Question: I am getting JSON data by calling a service which format like :
'''
[
[
{
"AgentStatus": "- Active",
"Basement": "None",
"BasementType": "",
"Baths": "4",
"BathsHalf": "1",
"Beds": "6"
},
[
"372010-1.jpg"
]
],
[
{
"AgentStatus": "- Active",
"Basement": "Finished,Full",
"BasementType": "FULL FINISHED",
"Baths": "2",
"BathsHalf": "1",
"Beds": "3"
},
[
"377388-1.jpg",
"377388-2.jpg",
"377388-12.jpg"
]
]
]
'''
To parse this JSON i made class like :
'''
public class RetsProperty
{
public PropertyAttributes PropAttributes { get; set; }
public string[] ImgUrls { get; set; }
}
public class PropertyAttributes
{
public string AgentStatus { get; set; }
public string Basement { get; set; }
public string BasementType { get; set; }
public string Baths { get; set; }
public string BathsHalf { get; set; }
public string Beds { get; set; }
}
'''
And i have used Newtonsoft Json to deserialize JSON data
'''
var retsPropertyItems = Newtonsoft.Json.JsonConvert.DeserializeObject<List<RetsProperty>>(propertyJsonString);
'''
But it can't parse it returns below error :

Thanks
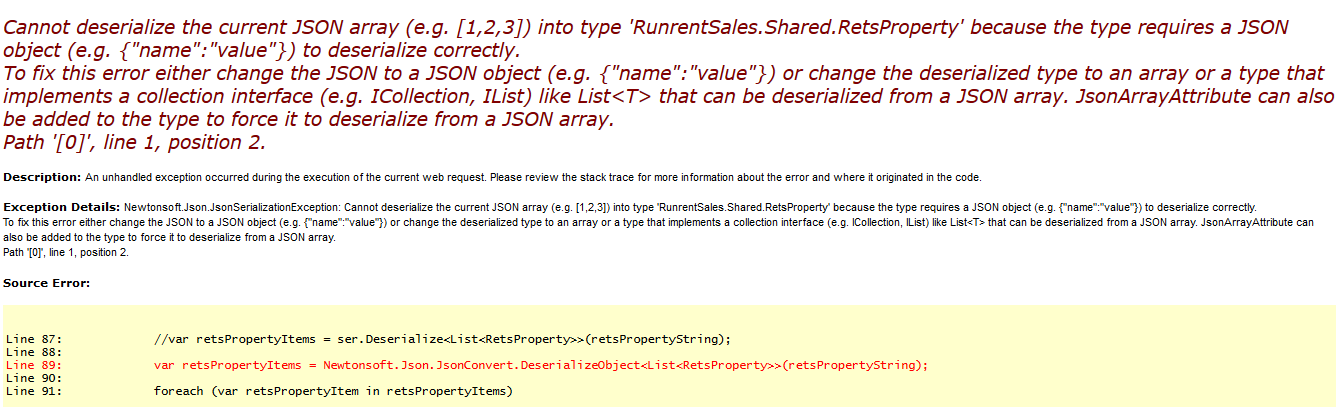
Answer: You have really bad formatted becouse it have array within array without property name. So you just should parse it carefully.
I came up with a solution that could be not so bad and easy to understand (If i understand your format right). The idea is to wrap your with property name and then parse his constuction.
You should wrap your same way:
'''
var wrappedText = @"{ ""Prop"": " + propertyJsonString + " }";
'''
And then you can parse in with :
'''
var jsonData = JObject.Parse(wrappedText);
'''
Now you have your data and you should parse it manualy. I recommend you this way:
'''
List<RetsProperty> RetsProperties = new List<RetsProperty>();
foreach (var prop in jsonData["Prop"])
{
RetsProperties.Add(new RetsProperty
{
ImgUrls = Newtonsoft.Json.JsonConvert.DeserializeObject<string[]>(prop.Last.ToString()),
PropAttributes = Newtonsoft.Json.JsonConvert.DeserializeObject<PropertyAttributes>(prop.First.ToString())
});
};
'''
You should understand that i. Take a look at 'prop.First' and 'prop.Last'.